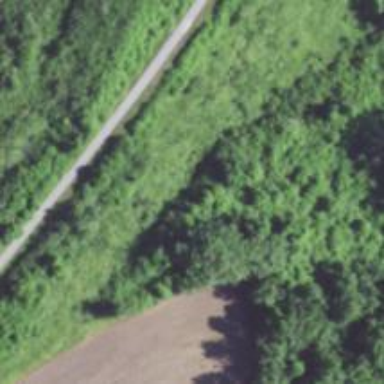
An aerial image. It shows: Abandoned railway.